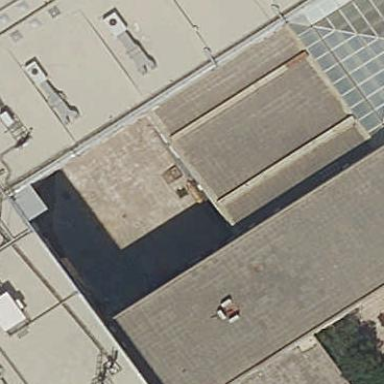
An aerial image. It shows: Part of building.